Interaction volume radius: 5 \u00c5
Interaction volume height: 10 \u00c5
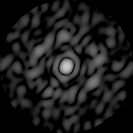
Disorder parameter: 0.8179